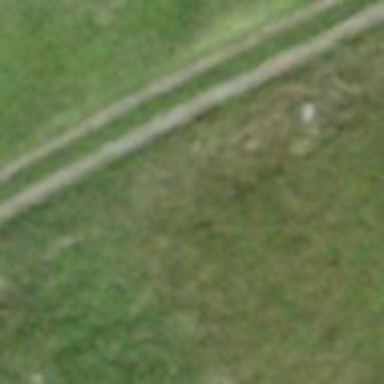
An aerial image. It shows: Track with very rough surface.